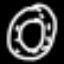
Label: donut